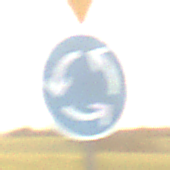
Verkehrszeichen: Kreisverkehr
Zusatzzeichen oben: VorfahrtGewaehren
Umgebung: Outdoor, Nature
Tageszeit: SunriseSunset
Wetter: PartlyCloudy
Licht: Natural
Jahreszeit: NotSpecified
Kontrast: LowContrast